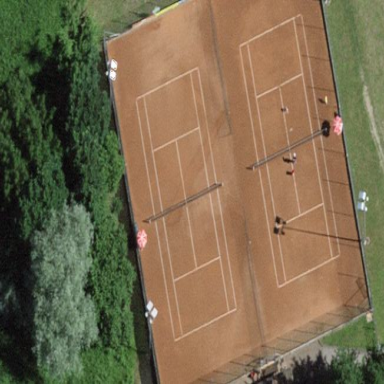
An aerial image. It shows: Tennis court in leisure pitch.